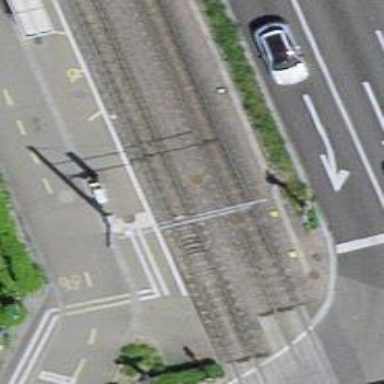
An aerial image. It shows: Tram stop with public transport connection.